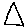
Label: triangle